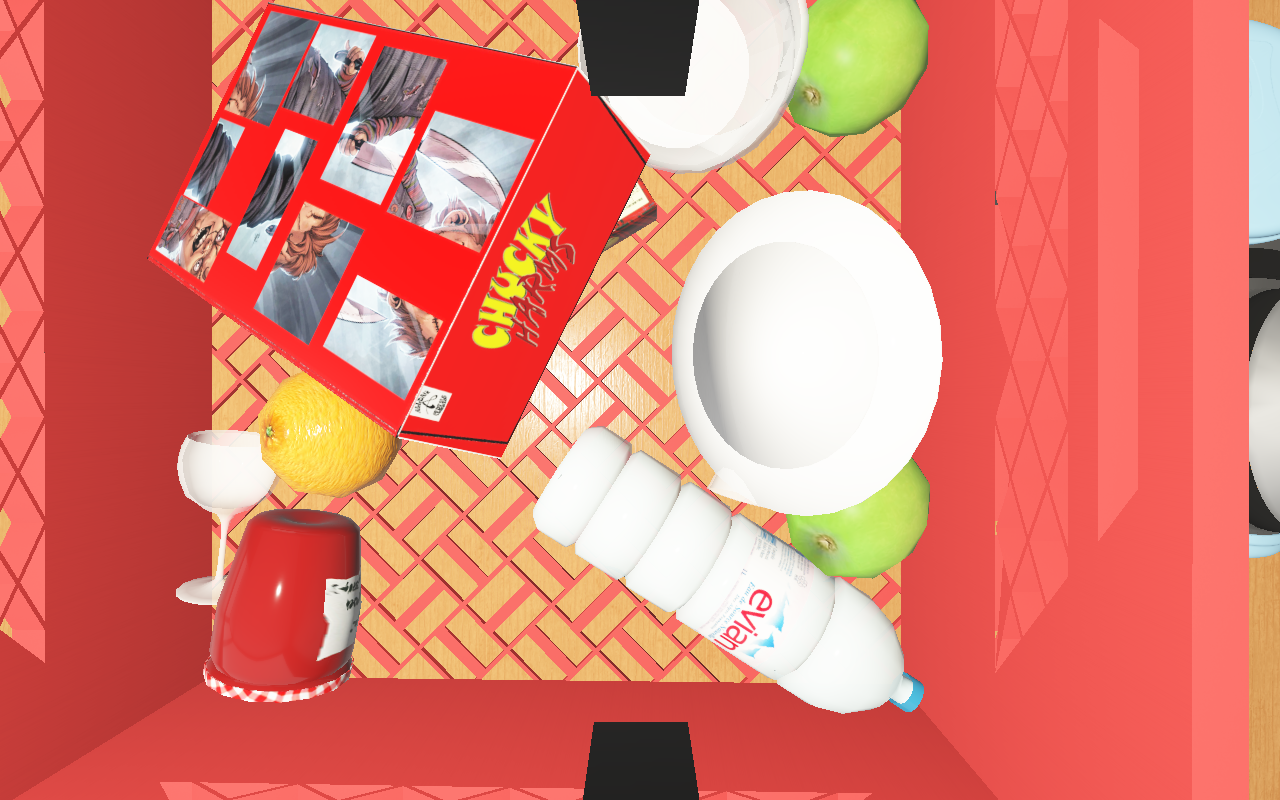
Objects in the scene:
water bottle
apple
apple
orange
orange
plate
wineglass
biscuit box